Field crop: maize
Growth stage: 2
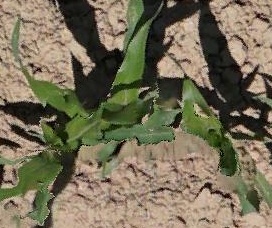
Species: maize